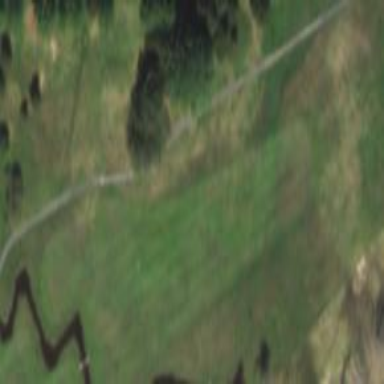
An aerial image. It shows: Area of rough grass used for golf.